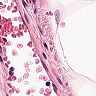
Metastatic tissue present: no